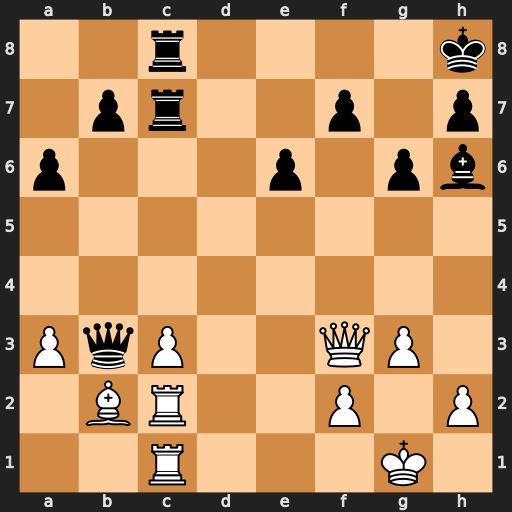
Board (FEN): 2r4k/1pr2p1p/p3p1pb/8/8/PqP2QP1/1BR2P1P/2R3K1
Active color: w
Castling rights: -
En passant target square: -
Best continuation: c4+ Qxb2 Rxb2